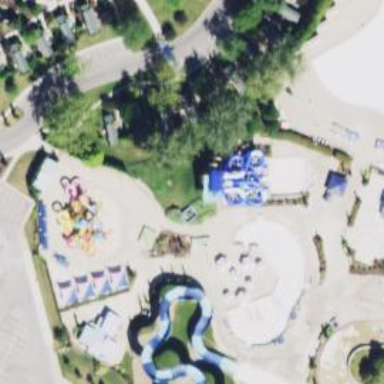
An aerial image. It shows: Water slide attraction.